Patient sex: F
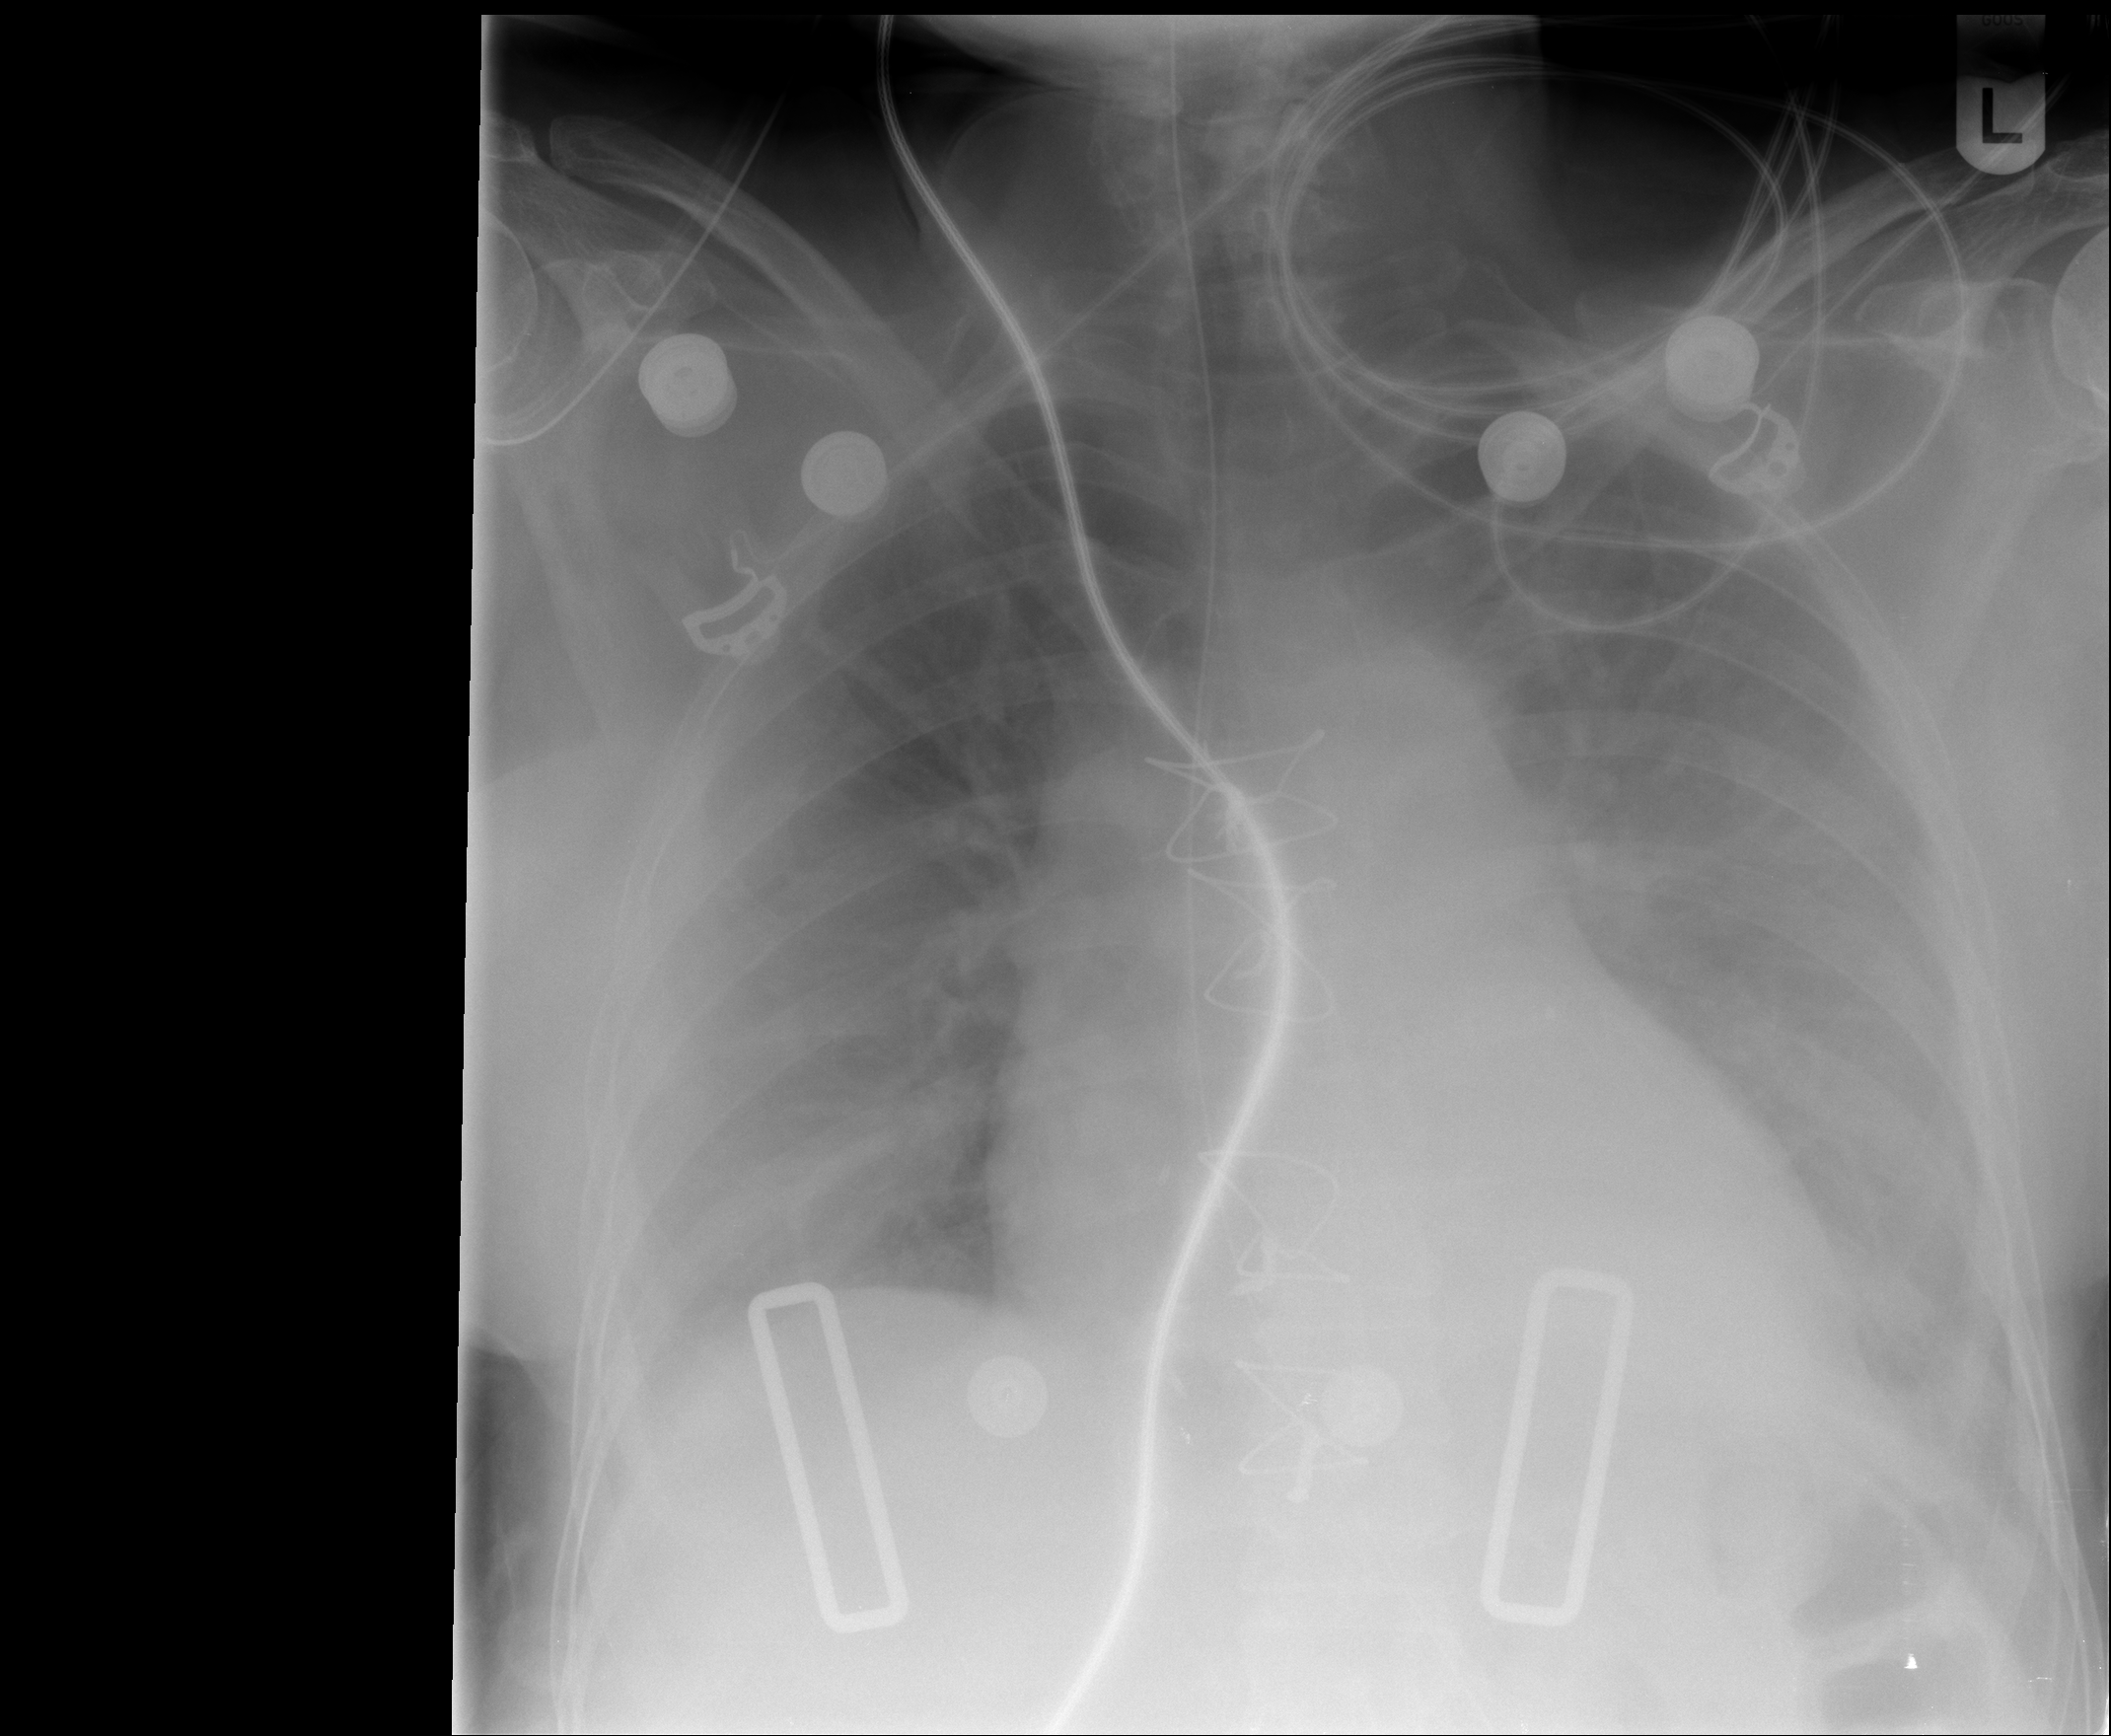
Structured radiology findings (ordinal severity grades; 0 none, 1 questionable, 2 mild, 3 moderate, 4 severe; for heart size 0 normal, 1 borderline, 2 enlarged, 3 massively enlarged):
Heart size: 1
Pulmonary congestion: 0
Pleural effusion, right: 3
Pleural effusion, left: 3
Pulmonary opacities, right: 0
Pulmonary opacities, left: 0
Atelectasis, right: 0
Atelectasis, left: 0